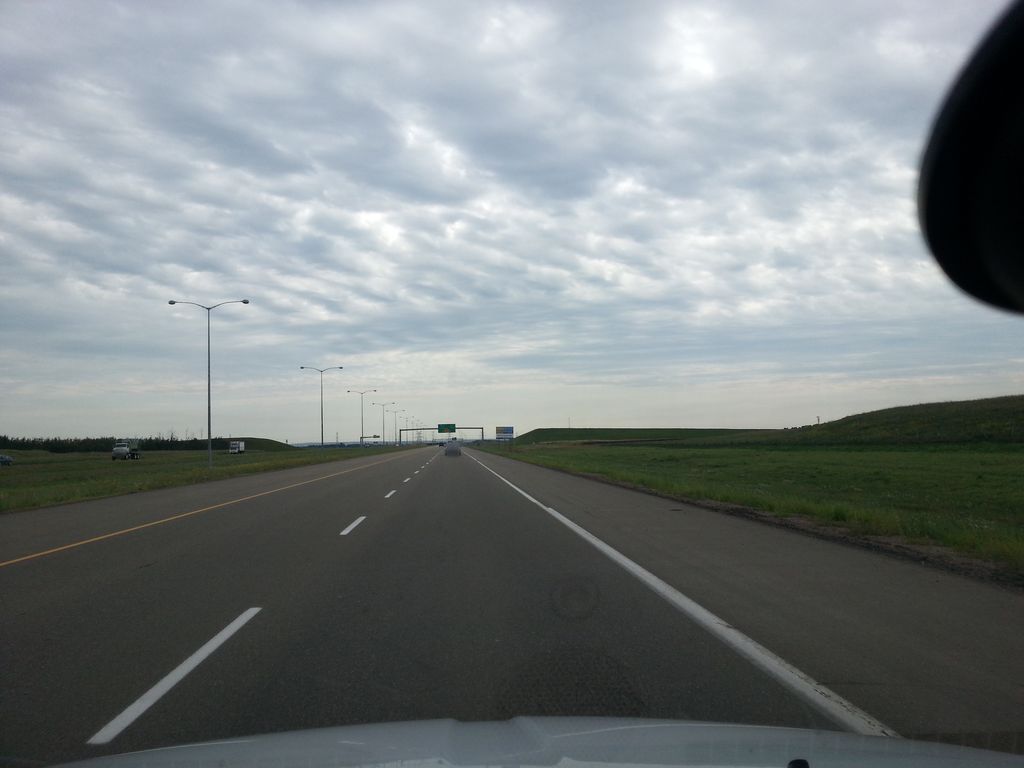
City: edmonton